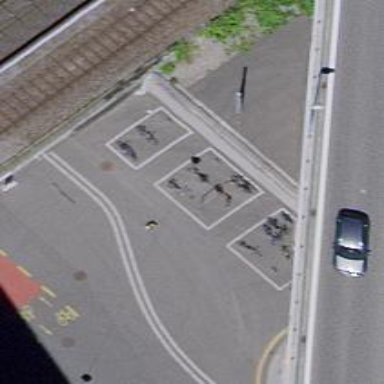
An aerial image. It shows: Bicycle parking area with bollards.